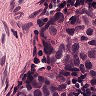
Metastatic tissue present: yes